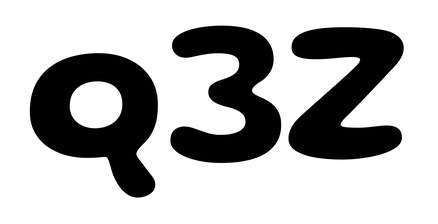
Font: Gluten_SemiBold